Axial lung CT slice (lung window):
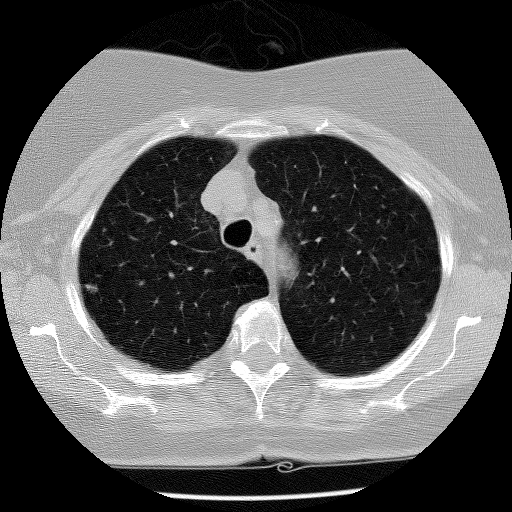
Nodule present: yes
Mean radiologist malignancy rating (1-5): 2